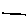
Label: line